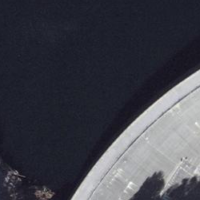
EUNIS habitat code: 14
Species observed at this site:
Fringilla coelebs